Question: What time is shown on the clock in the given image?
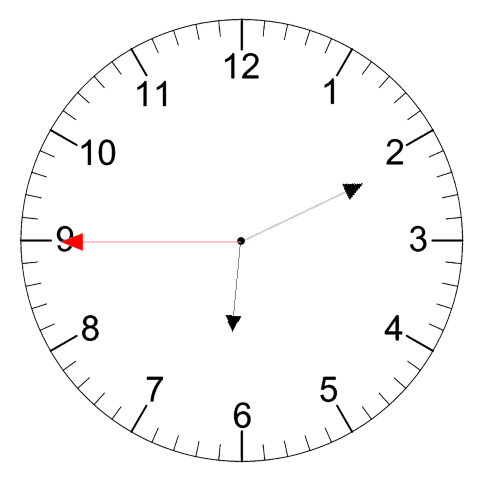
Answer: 06:10:45